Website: macys
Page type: customer-info-address
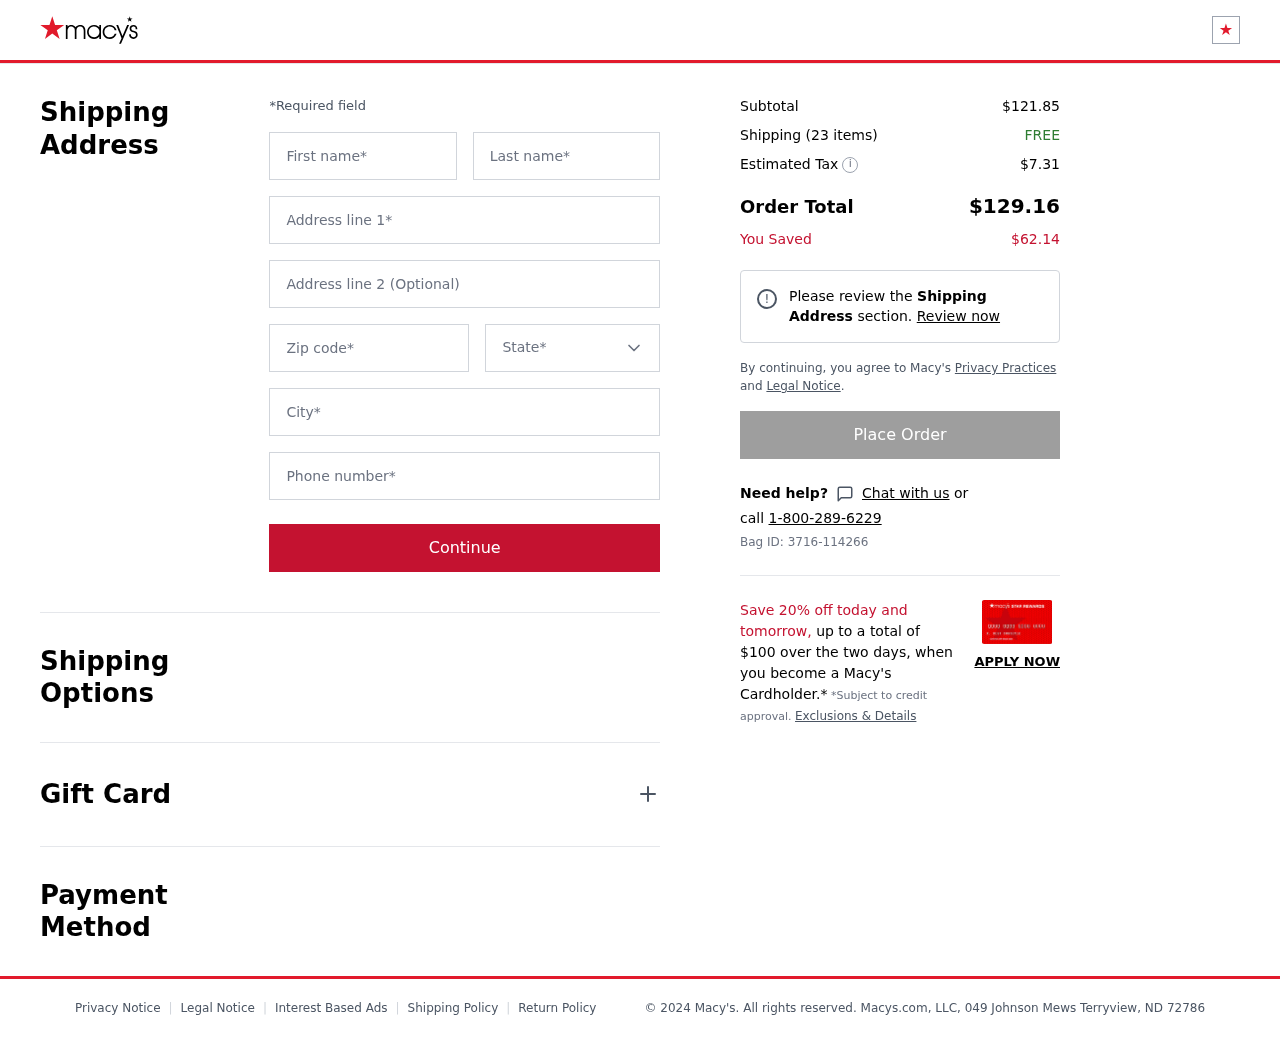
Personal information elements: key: PII_CITY
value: Terryview
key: PII_FIRSTNAME
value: Tyler
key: PII_LASTNAME
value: Norris
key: PII_PHONE
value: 6839833655
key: PII_POSTCODE
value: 72786
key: PII_STATE
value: North Dakota
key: PII_STREET
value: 049 Johnson Mews
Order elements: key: ORDER_SUBTOTAL
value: $121.85
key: ORDER_NUM_ITEMS
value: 23
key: ORDER_SHIPPING_COST
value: FREE
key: ORDER_TAX
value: $7.31
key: ORDER_TOTAL
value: $129.16
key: ORDER_SAVINGS
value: $62.14
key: ORDER_BAG_ID
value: Bag ID: 3716-114266